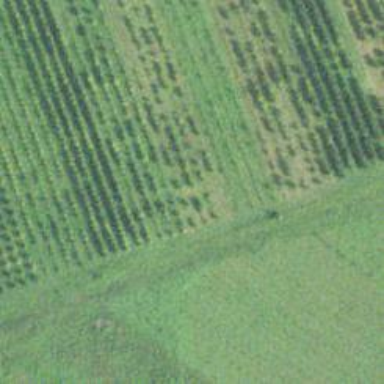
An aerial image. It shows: Orchard.